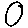
Label: circle